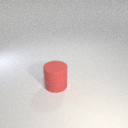
large red rubber cylinder